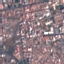
Land use / land cover: Residential